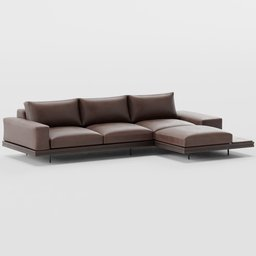
Label: furniture